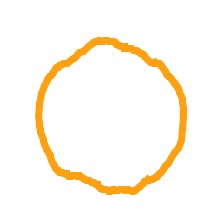
Shape: circle